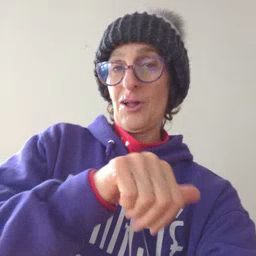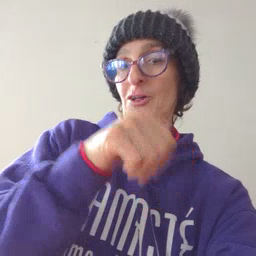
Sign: another